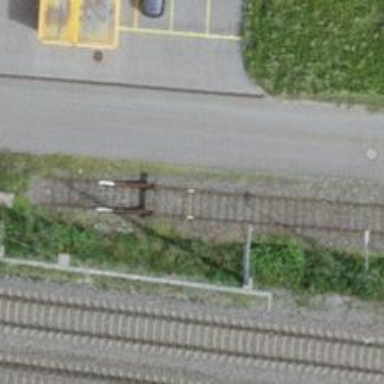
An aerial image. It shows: Railway buffer stop.